Field crop: maize
Growth stage: 2
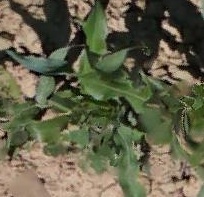
Species: maize